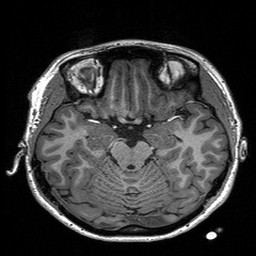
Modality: T1w
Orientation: coronal
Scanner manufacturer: siemens
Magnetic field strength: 3 T